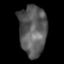
Tissue: lung
Cell type: Epithelial cells
Senescence score: 0.1727
Nuclear area (px): 1365
Mean DAPI intensity: 90.416